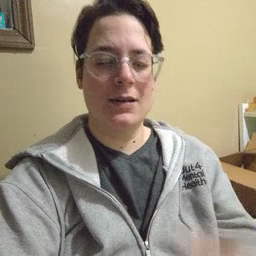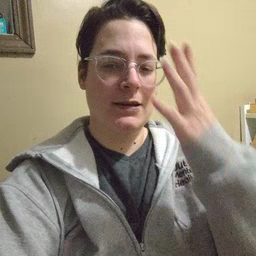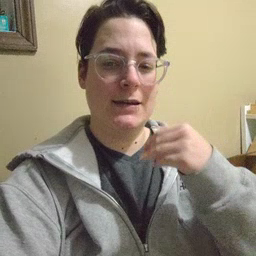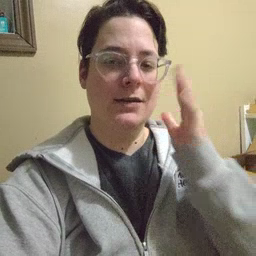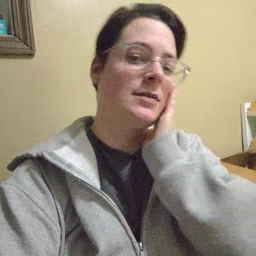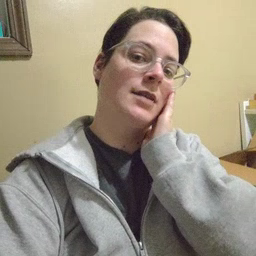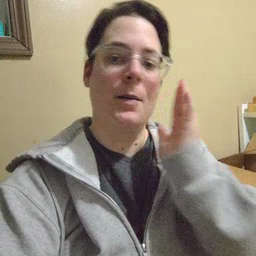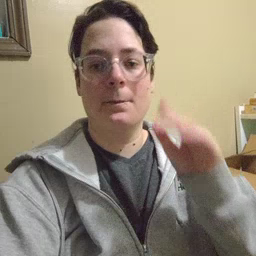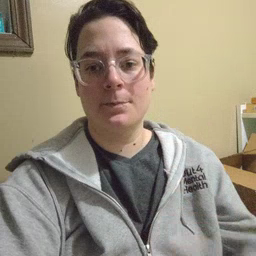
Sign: nap